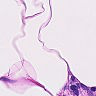
Metastatic tissue present: no